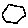
Label: hexagon